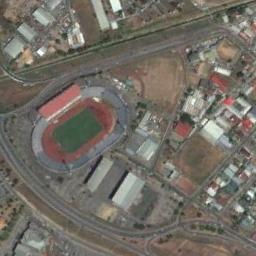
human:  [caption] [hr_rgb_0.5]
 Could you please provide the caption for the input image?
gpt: There are numerous buildings of different shapes and sizes next to the stadium .

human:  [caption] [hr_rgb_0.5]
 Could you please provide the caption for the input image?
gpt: The stadium is on the bare land next to some buildings and roads .

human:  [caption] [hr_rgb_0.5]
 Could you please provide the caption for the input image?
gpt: This stadium has a red podium on one side .

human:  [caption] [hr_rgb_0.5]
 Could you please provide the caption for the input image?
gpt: Oval stadium is built between residential area and road .

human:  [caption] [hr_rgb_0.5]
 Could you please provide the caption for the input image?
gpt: There are some buildings and bare land beside the stadium .